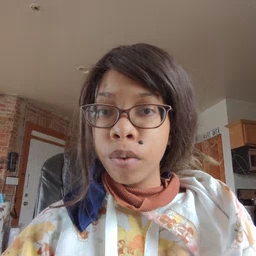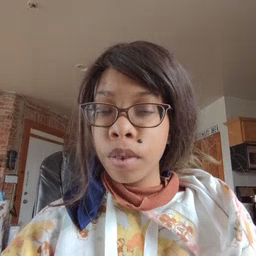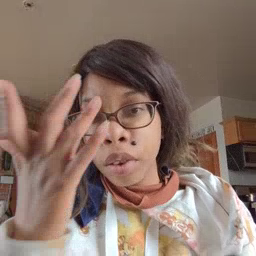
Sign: sad